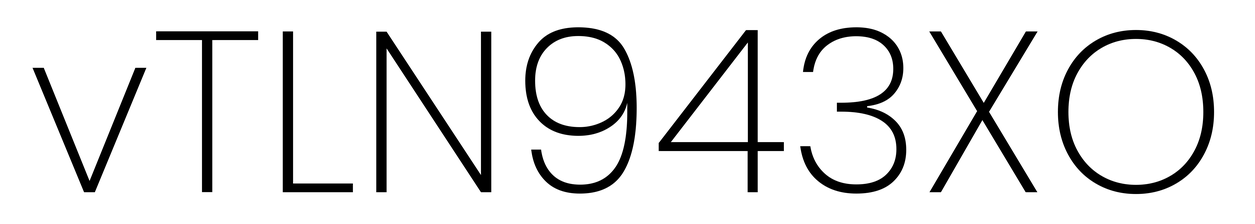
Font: Poppins-ExtraLight